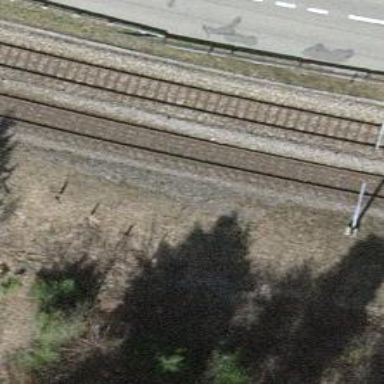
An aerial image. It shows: Single-track railway with electrified contact lines.